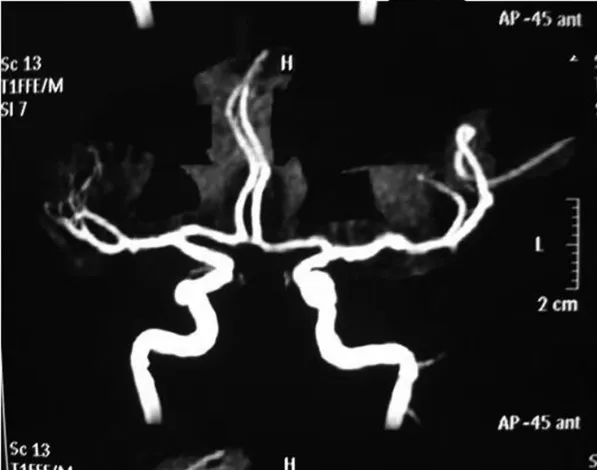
Brain MRI Angiography. Normal.
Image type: radiology (mri)